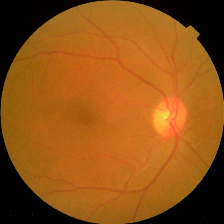
Diabetic retinopathy grade: No DR